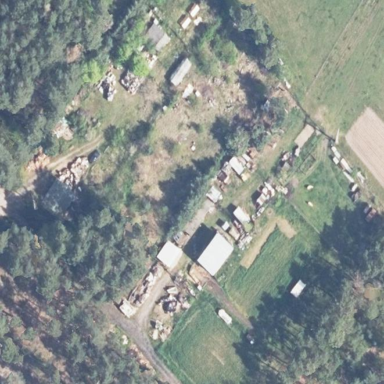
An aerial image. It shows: Allotments area.